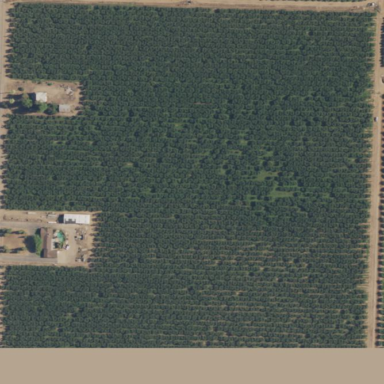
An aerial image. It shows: Orchard filled with plum trees.